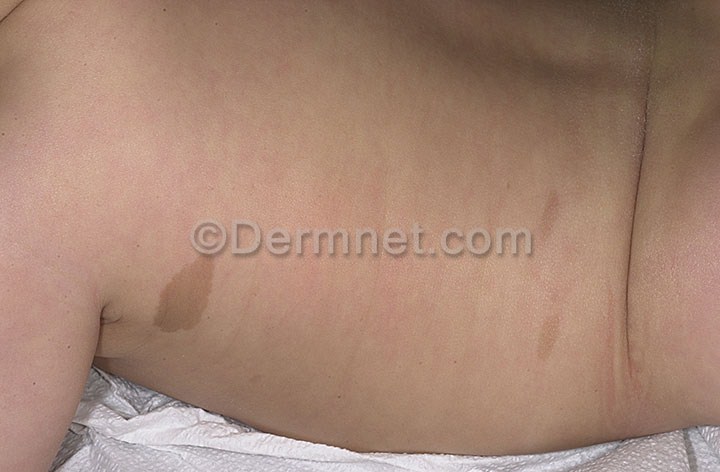
Disease: Light Diseases and Disorders of Pigmentation